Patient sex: F
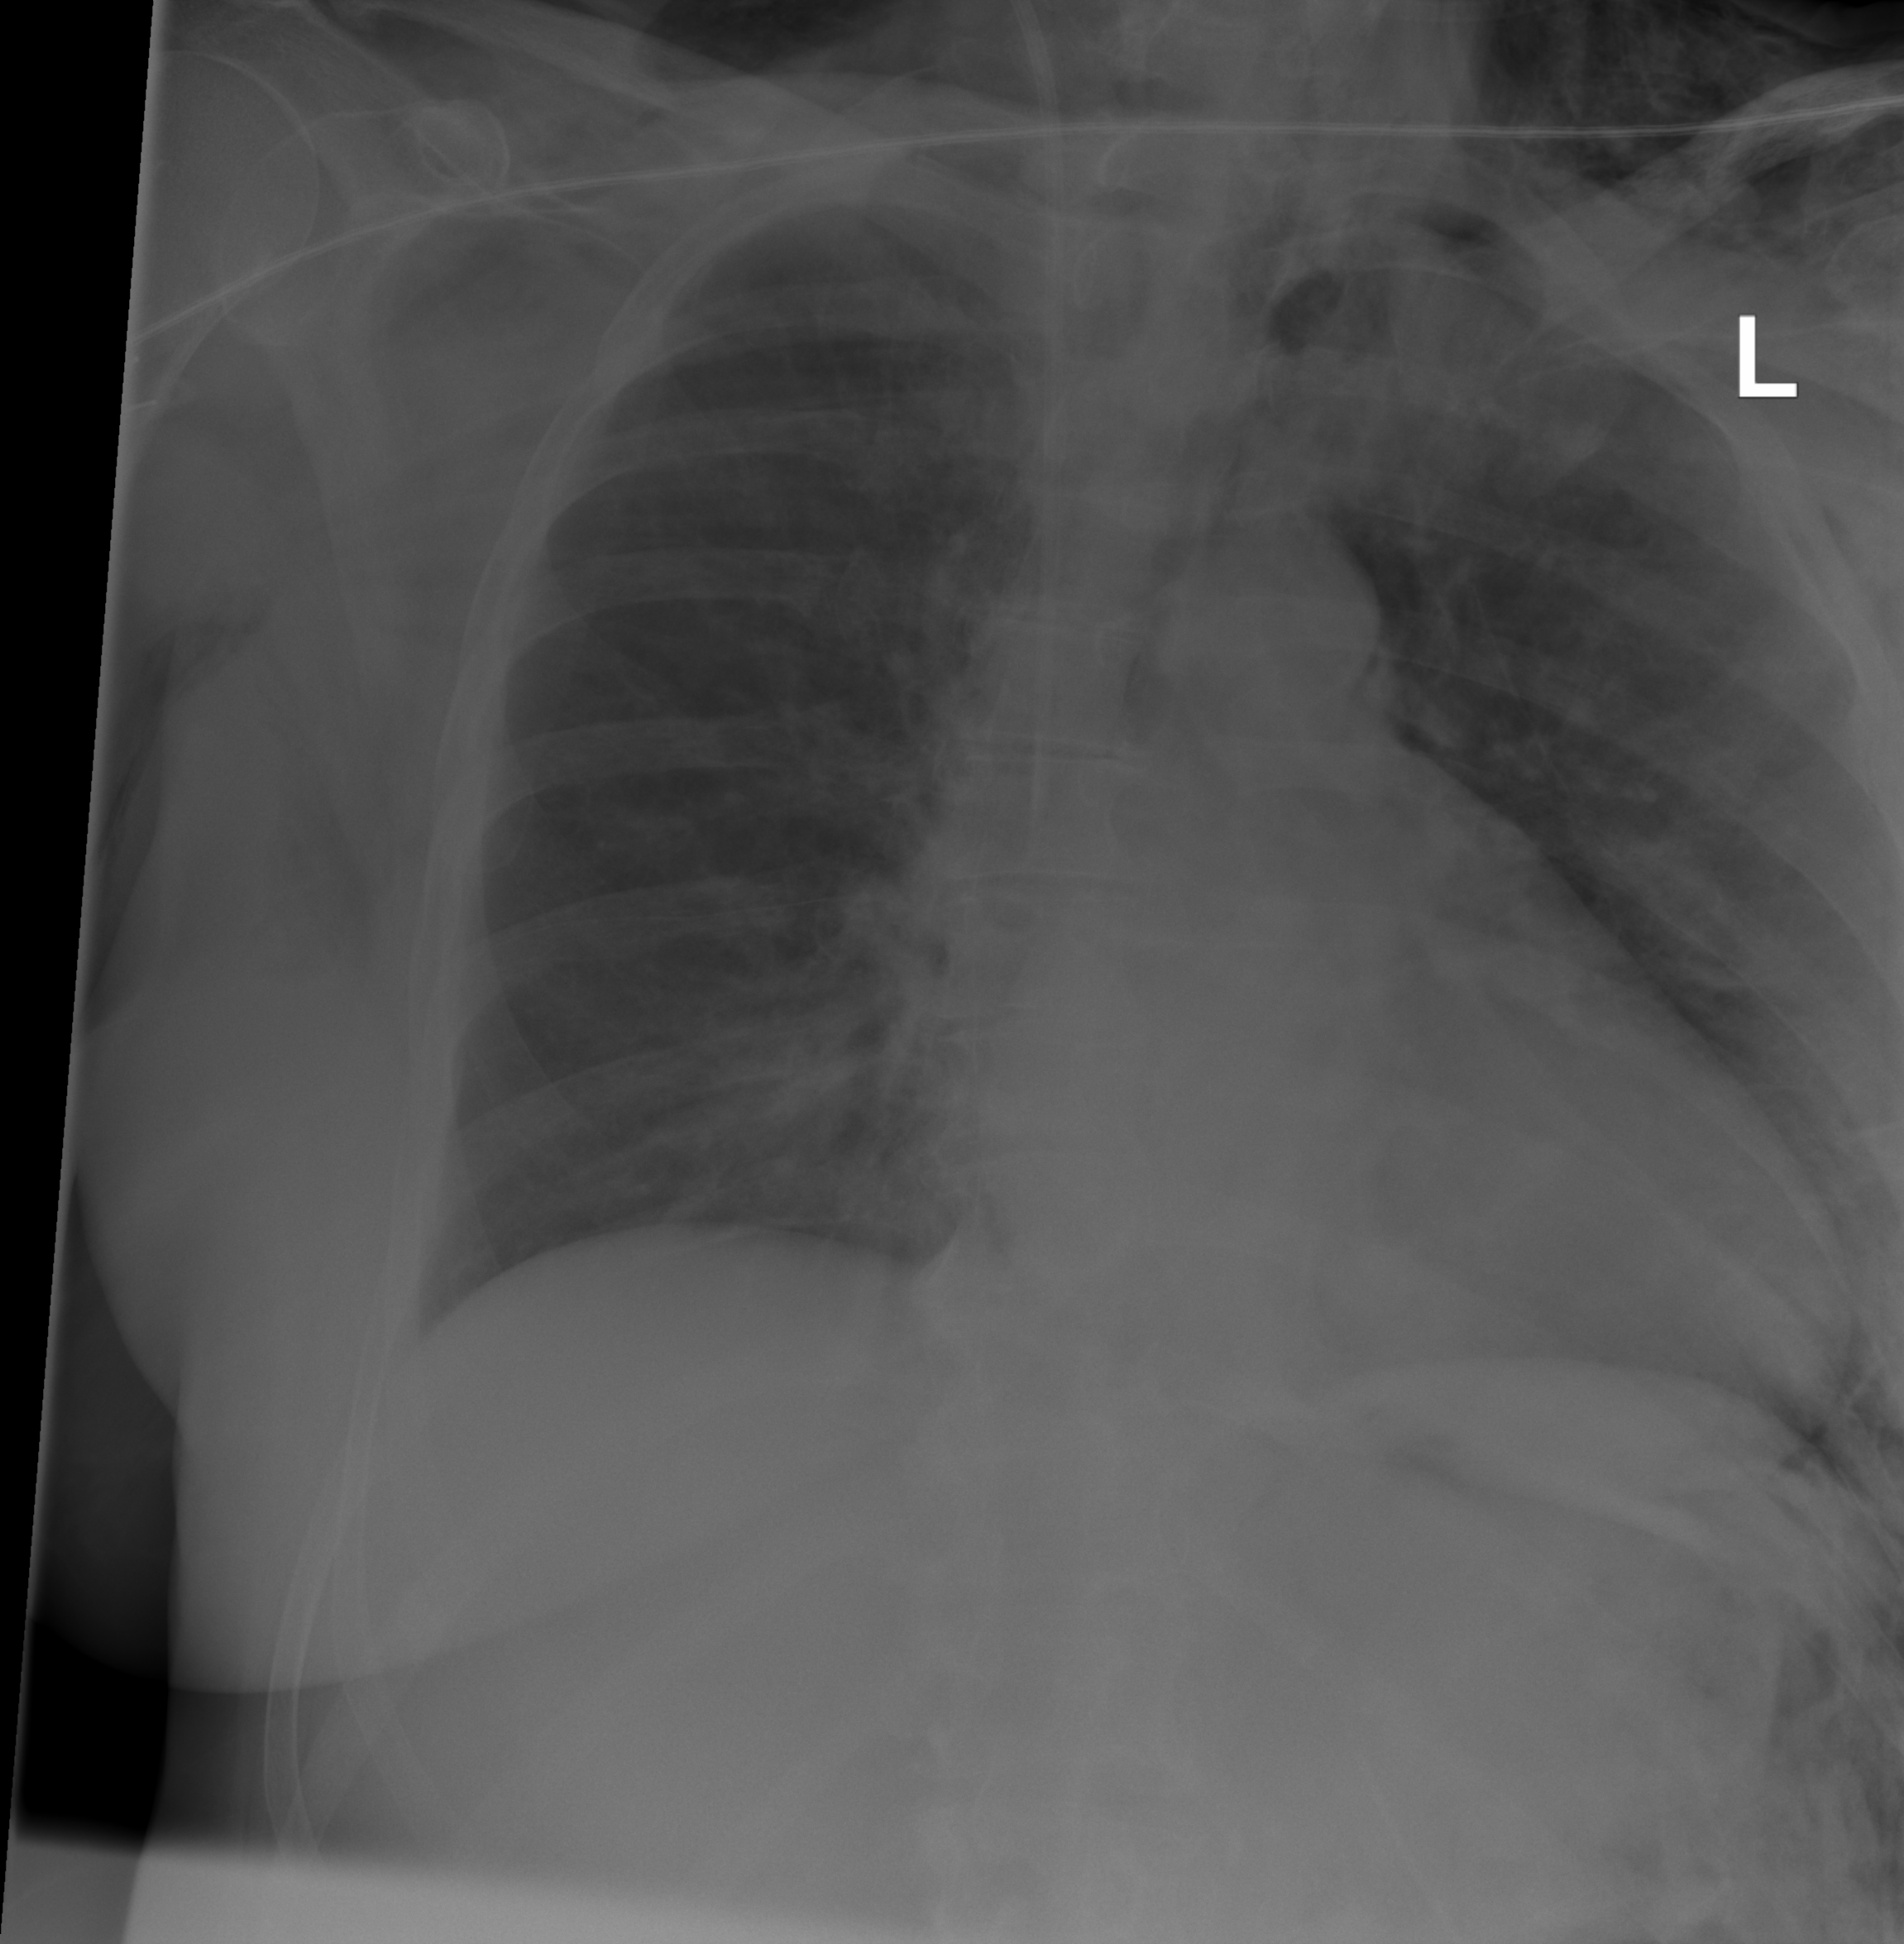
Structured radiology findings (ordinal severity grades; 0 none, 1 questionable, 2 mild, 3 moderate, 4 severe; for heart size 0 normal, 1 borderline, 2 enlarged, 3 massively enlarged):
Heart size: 2
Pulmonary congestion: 0
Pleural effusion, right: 0
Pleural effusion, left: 0
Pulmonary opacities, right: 0
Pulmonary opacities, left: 0
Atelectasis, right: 0
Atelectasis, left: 2